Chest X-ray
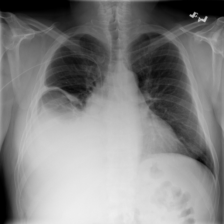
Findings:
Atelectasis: negative
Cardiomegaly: negative
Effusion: positive
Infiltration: negative
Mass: negative
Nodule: negative
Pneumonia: negative
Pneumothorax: negative
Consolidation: negative
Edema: negative
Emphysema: negative
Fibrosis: negative
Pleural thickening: negative
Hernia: negative